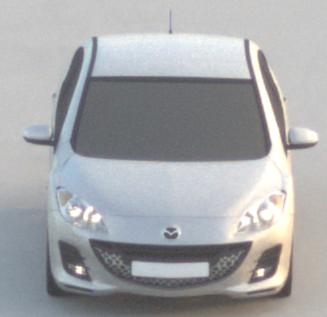
Make: Mazda
Model: 3 1.6
Detailed model: 3 (BL)
Model produced from: 2009/05
Model produced until: 2010/12
Doors: 5
Color: white
Road condition: dry road
Daytime: sunrise or sunset
Contrast: low contrast